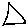
Label: triangle